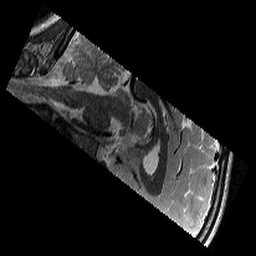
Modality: T2w
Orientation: sagittal
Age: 9
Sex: female
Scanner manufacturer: siemens
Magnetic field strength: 3 T
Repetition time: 9.23 s
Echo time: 0.067 s